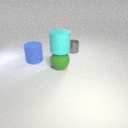
large blue rubber cylinder to the left of small gray metal cylinder